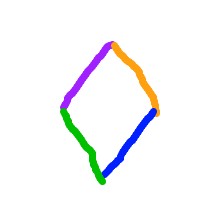
Shape: rhombus